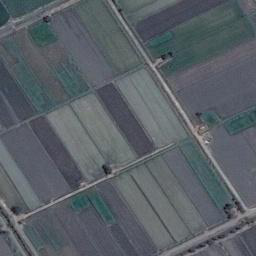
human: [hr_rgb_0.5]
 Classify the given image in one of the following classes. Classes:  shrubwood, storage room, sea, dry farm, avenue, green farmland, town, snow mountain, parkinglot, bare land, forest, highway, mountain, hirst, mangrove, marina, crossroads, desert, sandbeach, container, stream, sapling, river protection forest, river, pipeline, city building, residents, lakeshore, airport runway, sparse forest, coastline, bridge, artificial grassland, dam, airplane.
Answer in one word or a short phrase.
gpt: green farmland